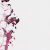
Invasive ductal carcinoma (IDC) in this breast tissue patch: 0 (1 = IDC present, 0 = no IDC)